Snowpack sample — Rabbit Ears Pass, Jackson County, Colorado, USA (12/17/25, 1:08 PM MST)
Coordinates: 40.387, -106.625
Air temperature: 34 °F
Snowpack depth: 46 cm
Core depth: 10 cm
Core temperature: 30.2 °F
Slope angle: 6°, slope face: 165°
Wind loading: medium
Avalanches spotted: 0
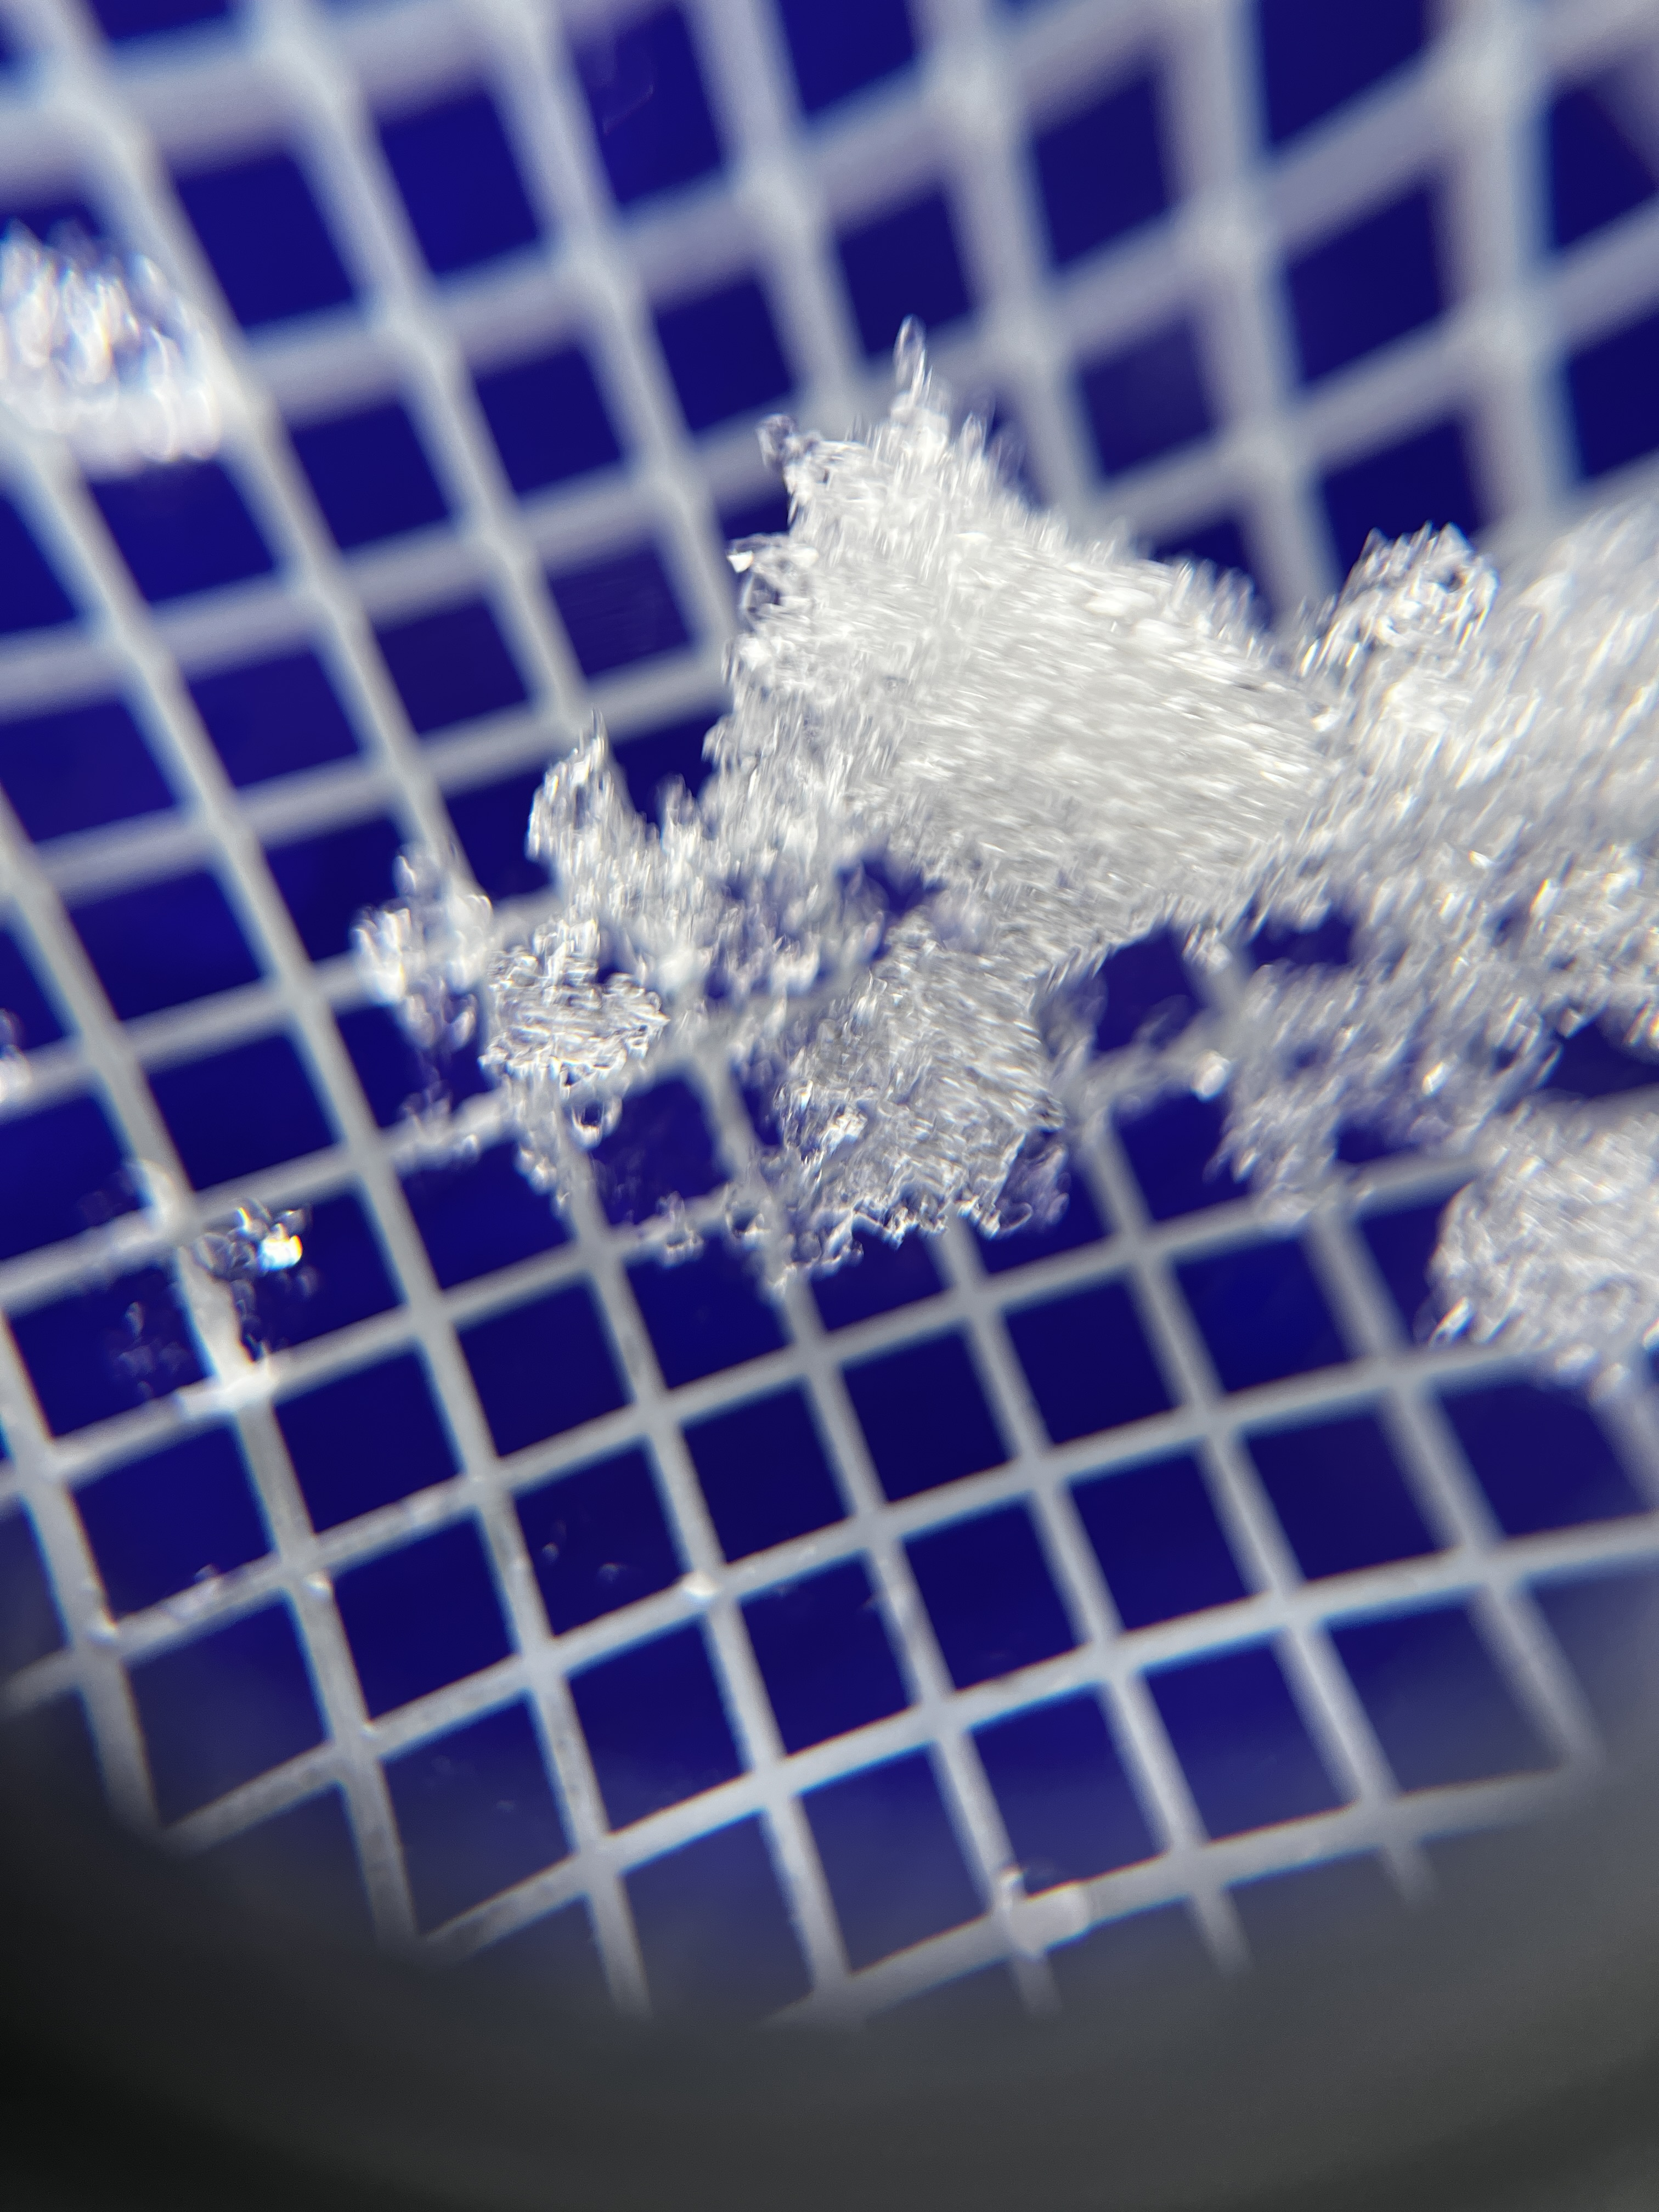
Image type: magnified_profile
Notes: No avalanches spotted nearby, although collected in a meadowy area with minimal risk on this face of the pass.